Interaction volume radius: 5 \u00c5
Interaction volume height: 10 \u00c5
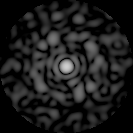
Disorder parameter: 0.8613